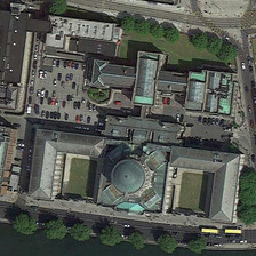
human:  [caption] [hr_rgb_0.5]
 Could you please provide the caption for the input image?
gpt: They are mint green and Gree buildings, many colors ` cars and green trees and meadows.

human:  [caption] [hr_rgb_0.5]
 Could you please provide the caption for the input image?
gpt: There are buildings, roads, trees, cars, and grasslands.

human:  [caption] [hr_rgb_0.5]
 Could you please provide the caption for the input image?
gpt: They are peppermint green and gray buildings, cars of all colors, green trees and grass.

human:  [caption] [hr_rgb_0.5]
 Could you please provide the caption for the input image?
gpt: There are buildings, roads, trees, cars and grass.

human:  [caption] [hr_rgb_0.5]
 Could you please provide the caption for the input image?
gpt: are green mint and grey buildings, many black cars and green trees and lawn.